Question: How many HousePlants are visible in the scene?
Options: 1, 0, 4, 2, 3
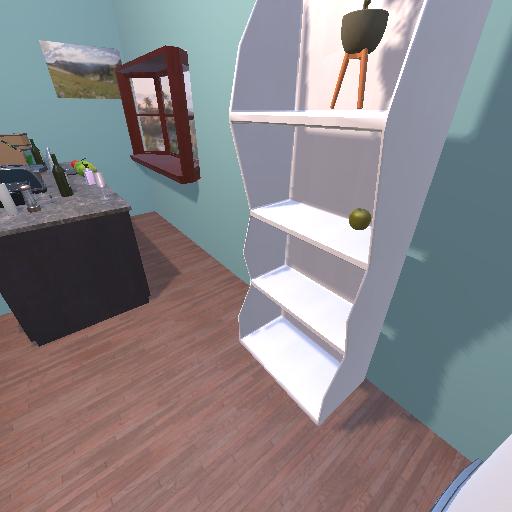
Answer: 1